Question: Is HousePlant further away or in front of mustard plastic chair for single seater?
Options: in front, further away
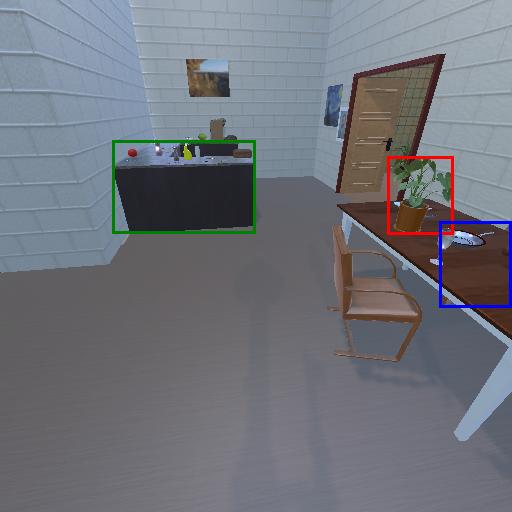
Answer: in front